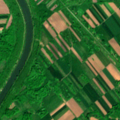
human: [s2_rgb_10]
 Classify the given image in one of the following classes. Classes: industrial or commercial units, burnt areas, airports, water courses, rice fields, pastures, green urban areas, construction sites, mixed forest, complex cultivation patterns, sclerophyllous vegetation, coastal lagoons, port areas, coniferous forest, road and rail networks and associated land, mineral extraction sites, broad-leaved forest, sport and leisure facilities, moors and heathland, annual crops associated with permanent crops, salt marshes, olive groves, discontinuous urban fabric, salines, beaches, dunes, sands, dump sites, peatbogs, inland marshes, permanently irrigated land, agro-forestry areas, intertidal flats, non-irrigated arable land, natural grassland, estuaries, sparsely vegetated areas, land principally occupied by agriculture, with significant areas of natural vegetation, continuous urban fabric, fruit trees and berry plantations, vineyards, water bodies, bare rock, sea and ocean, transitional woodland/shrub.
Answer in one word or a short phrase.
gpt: non-irrigated arable land, pastures, complex cultivation patterns, land principally occupied by agriculture, with significant areas of natural vegetation, transitional woodland/shrub, water courses